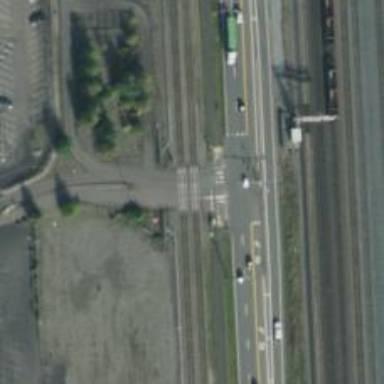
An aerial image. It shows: Railway level crossing.